Question: I'm getting trouble trying to make the enemies in my game shoot bullets. The problem is the bullet texture doesn't appear to originate from the enemy texture. The bullet texture appears really far from the enemies' position. See the image below to understand what I'm talking about.

However, the hero-main character can shoot normally and the bullet texture works fine.
I imagine that the problem is in the collision interaction, the enemies' textures are kept right between the walls but the the position stored keeps values outside the walls. That's so weird.
Here the code of the shoot method
'''
-(void)disparo
{
DDLogVerbose(@"DISPARO de un enemigo.");
NSLog(@"DISPARO de un enemigo.");
CGPoint location = cobra.position;
self->balasyExplosionesAtlas = [SKTextureAtlas atlasNamed:@"Clouds"];
SKSpriteNode *bullet = [SKSpriteNode spriteNodeWithTexture:[balasyExplosionesAtlas textureNamed:@"bala"]];
NSLog(@"Posicion DISPARO-ENEMIGO --> x %f -- y %f", cobra.position.x, cobra.position.y );
bullet.position = CGPointMake(cobra.position.x, cobra.position.y + cobra.size.height/2);
// bullet.position = location;
bullet.zPosition = 1;
bullet.scale = 0.8;
bullet.physicsBody = [SKPhysicsBody bodyWithRectangleOfSize:bullet.size];
bullet.physicsBody.dynamic = NO;
bullet.physicsBody.categoryBitMask = bulletCategory;
bullet.physicsBody.contactTestBitMask = enemyCategory;
bullet.physicsBody.collisionBitMask = 0;
SKAction *action = [SKAction moveToY:1000 duration:2];
SKAction *remove = [SKAction removeFromParent];
[bullet runAction:[SKAction sequence:@[action,remove]]];
[cobra addChild:bullet];
}
'''
I'm adding the collision and contact definition for the enemies. I think that's correct, enemies, walls and the hero contact without trespassing like a ghost.
'''
cobra.physicsBody.categoryBitMask = CollisionTypeEnemmy;
cobra.physicsBody.contactTestBitMask = CollisionTypeEnemmy | CollisionTypePlayer | CollisionTypeWall;
cobra.physicsBody.collisionBitMask = CollisionTypeEnemmy | CollisionTypePlayer | CollisionTypeWall;
'''
And the general Collision definition parameters:
'''
typedef NS_ENUM(uint32_t, CollisionType)
{
CollisionTypePlayer = 0x1 << 0,
CollisionTypeWall = 0x1 << 1,
CollisionTypeExit = 0x1 << 2,
CollisionTypeEnemmy = 0x1 << 3,
CollisionTypeBulletPlayer = 0x1 << 4,
CollisionTypeBulletEnemy = 0x1 << 5
};
'''
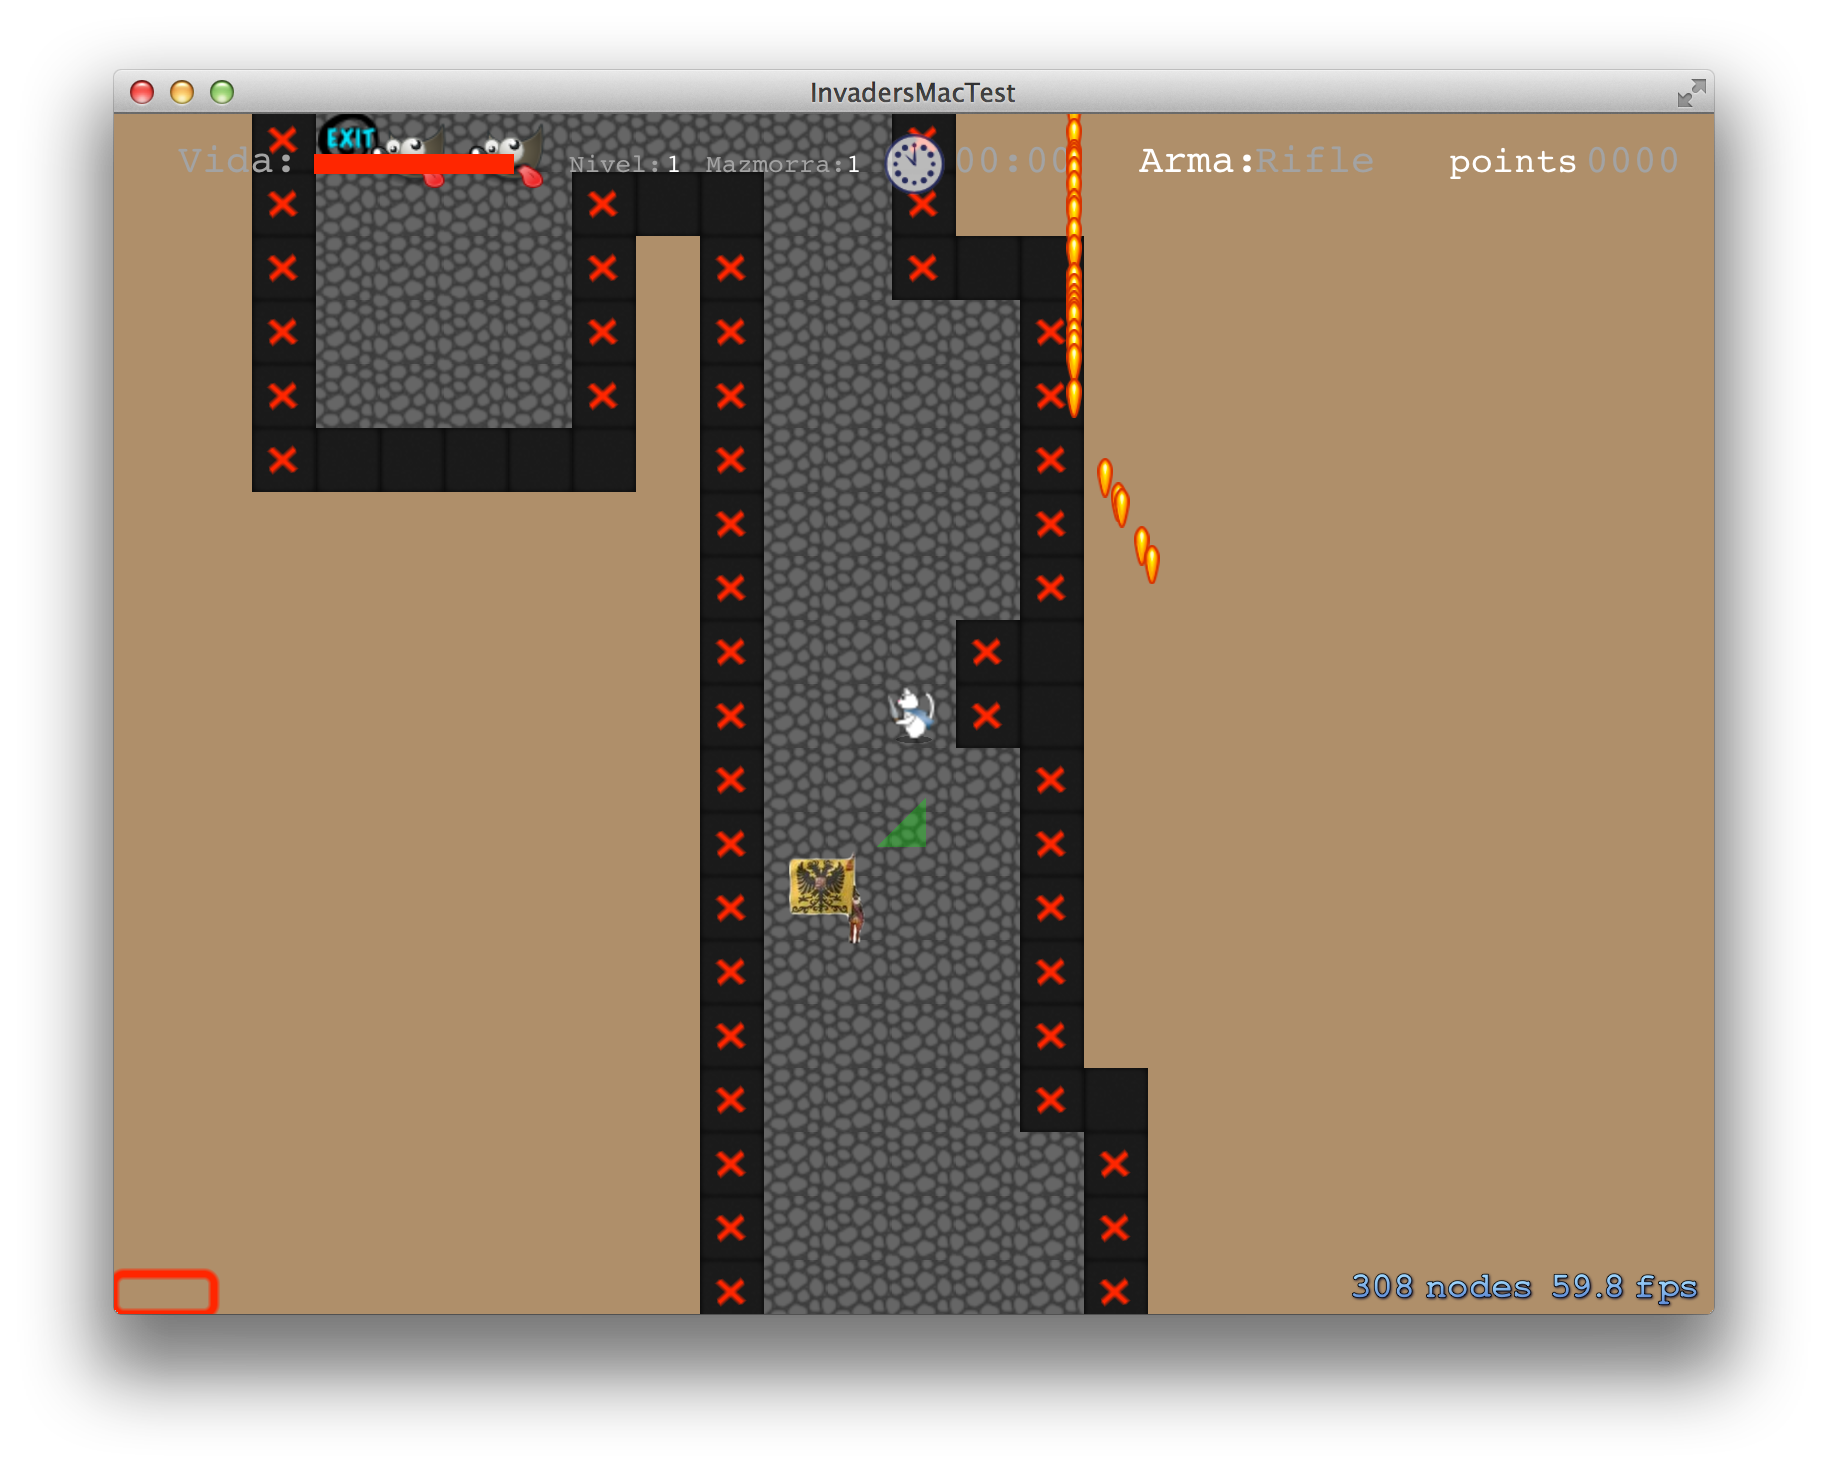
Answer: As the bullet is a child node of the enemy (cobra), its position is relative to the cobra's position. You're specifying the bullet position as cobra position - but instead, what it really does is offset the bullet even more. So, if you do not specify the position of the bullet (0, 0), it will be added right where the cobra is.
Change the bullet position to:
'''
bullet.position = CGPointMake(0, 0 + cobra.size.height/2);
'''
This should do the trick.
You can read more on this in the <URL>.